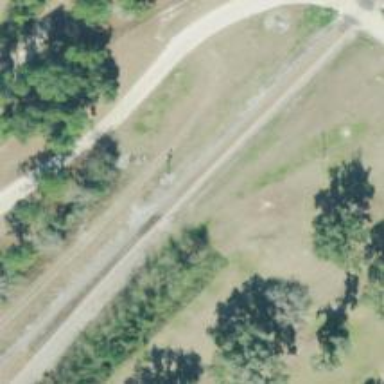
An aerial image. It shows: Railway track.